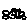
Label: circle